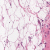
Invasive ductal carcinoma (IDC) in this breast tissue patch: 0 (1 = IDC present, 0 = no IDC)